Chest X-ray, PA view. Patient: 65 years old, sex F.
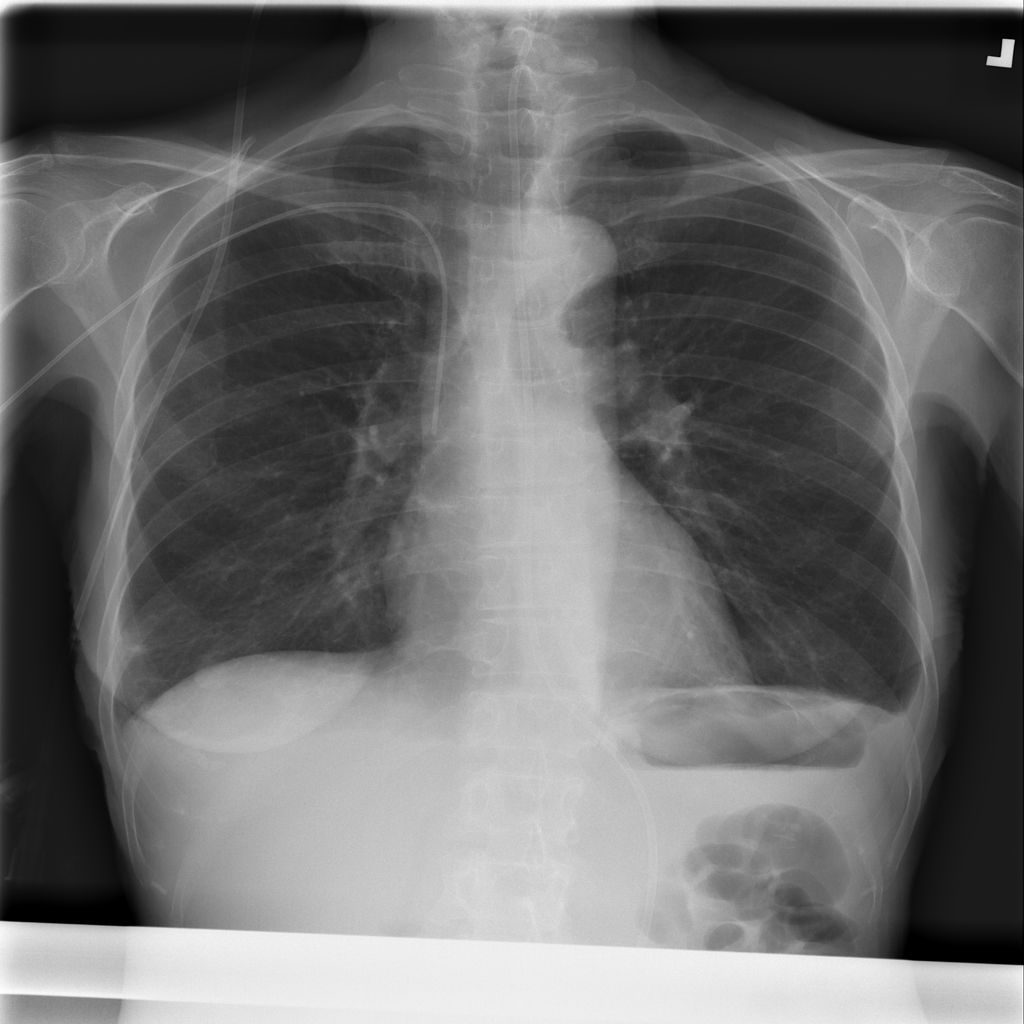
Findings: No Finding